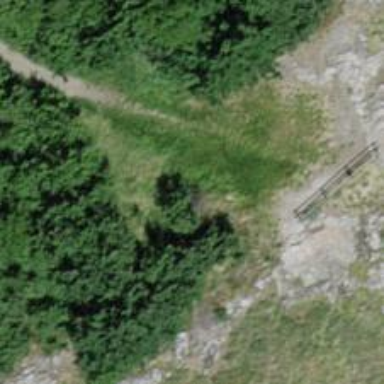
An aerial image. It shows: Viewpoint with bench for relaxing and enjoying the scenery.